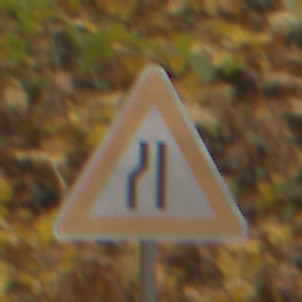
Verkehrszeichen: EinseitigVerengteFahrbahnLinks
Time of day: MorningAfternoon
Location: Outdoor (Nature)
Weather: Overcast
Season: Autumn
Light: Natural